Field crop: maize
Growth stage: 2
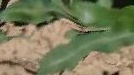
Species: maize